Question: Suppose, I have two div's: first - rectangle, filled yellow color and second with text "World wide web" and font-size 46px. I need set distance 39px between bottom of first div and top of the capital letter "W" in second div. I set margin bottom 39px in first div's CSS rule, and measure result on the screen. I got 43px. Can I exactly set this distance? (of cource, I can tune margin of first div and make several attempts to set this distance, but I need another way). Sorry for my English.
'''
<!doctype html>
<html>
<head>
<title>
test page
</title>
<style>
html {
line-height: 1;
}
#first {
background-color: yellow;
height: 200px;
margin-bottom: 39px;
width: 200px;
}
#second {
font-family: "Myriad Pro";
font-size: 46px;
}
</style>
</head>
<body>
<div id = "first">
</div>
<div id = "second">
World wide web
</div>
</body>
</html>
'''

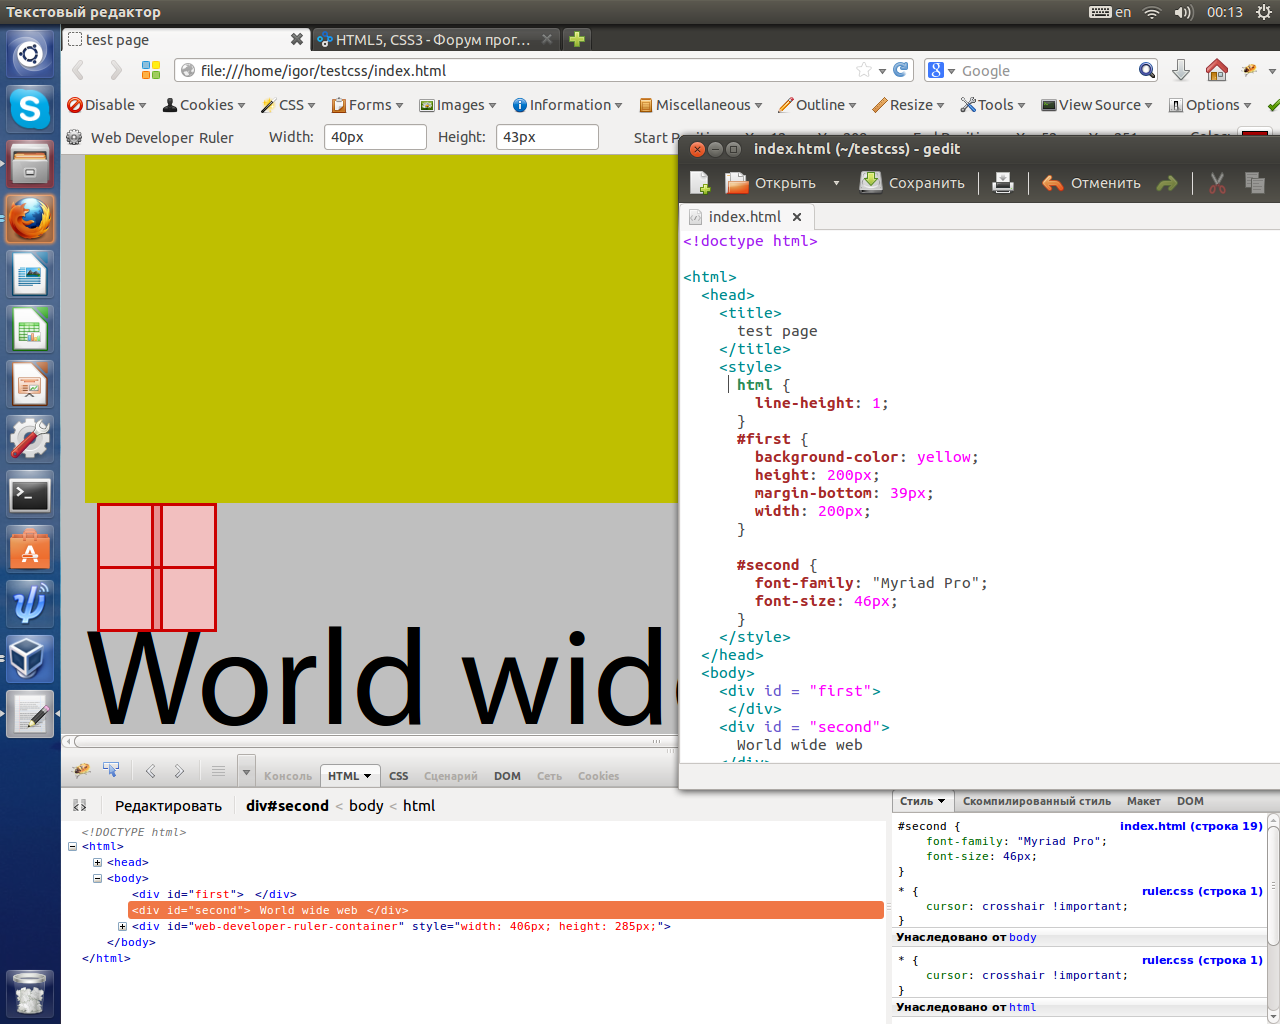
Answer: I think that the space is part of the font. The size of second 'div', 'font-size' and 'line-height' all are '46px'. Also, the space between them is also '39px' as you can see <URL>. So, if you want to set the space to be exactly 39px, you might have to search for or make a font which doesn't has that extra space.
you can set 'line-height: 30px;' in second div, which will move it upward. But as value depends on font-size, you will have to change it whenever you change 'font-size'. Maybe using 'em's can solve that issue
Values in 'em' would be:
'''
font-size: 2.87em;
line-height: 0.655em;
'''
Now changing 'font-size' in em to any value will keep the gap to '39px', i.e. 'margin-bottom' of 'div#first'
<URL>